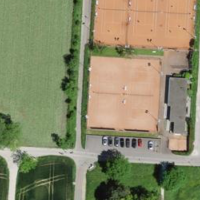
EUNIS habitat code: 53
Species observed at this site:
Geum rivale
Hypericum perforatum
Tulipa sylvestris